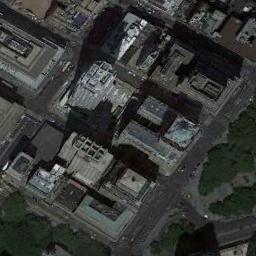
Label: commercial_area